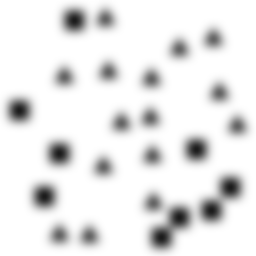
Squares: 9
Triangles: 15
Stars: 0
Total shapes: 24